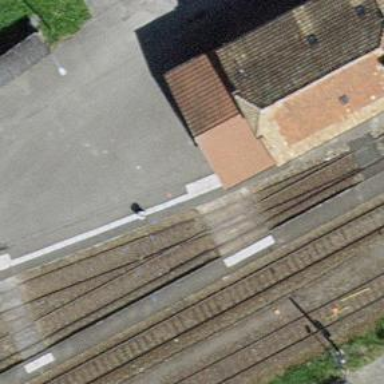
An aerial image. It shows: Uncontrolled railway crossing.